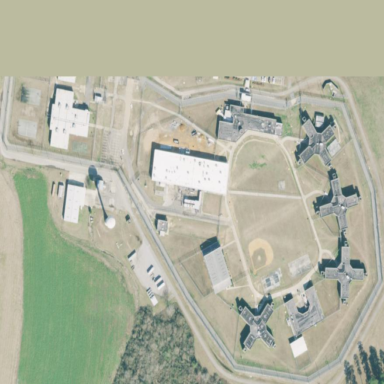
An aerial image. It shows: Prison enclosed by fence.